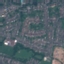
Label: Residential